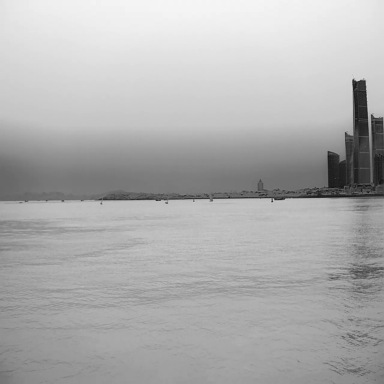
There are nine objects shown in the infrared image, including a container_ship, three sailboats, and five bulk_carriers.